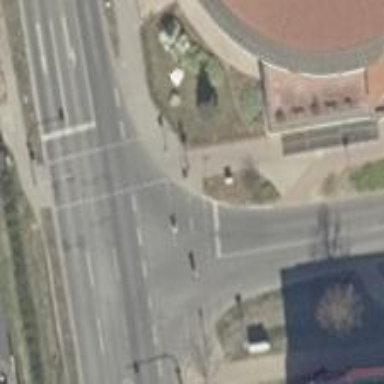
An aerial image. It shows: Road with traffic signals for signaling.